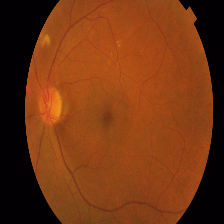
Diabetic retinopathy grade: Proliferative DR